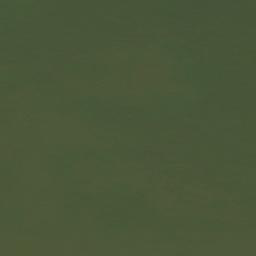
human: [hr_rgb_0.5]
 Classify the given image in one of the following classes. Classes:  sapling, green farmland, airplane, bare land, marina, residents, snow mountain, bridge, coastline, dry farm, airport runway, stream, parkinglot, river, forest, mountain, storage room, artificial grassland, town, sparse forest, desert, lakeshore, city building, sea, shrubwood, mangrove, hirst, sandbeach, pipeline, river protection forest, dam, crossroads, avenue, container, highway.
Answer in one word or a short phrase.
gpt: sea